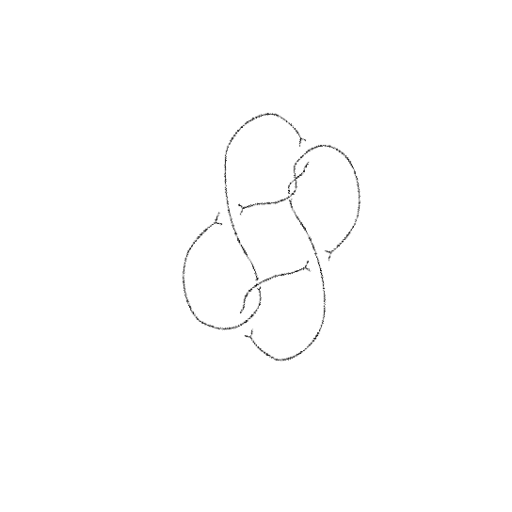
Crossing number: 7